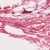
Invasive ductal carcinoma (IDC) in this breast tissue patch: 0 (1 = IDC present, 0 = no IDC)